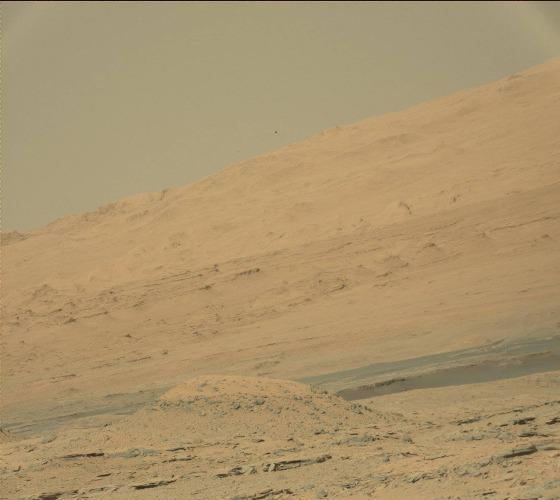
Terrain classes present: Bedrock, Gravel / Sand / Soil, Sky / Distant Mountains